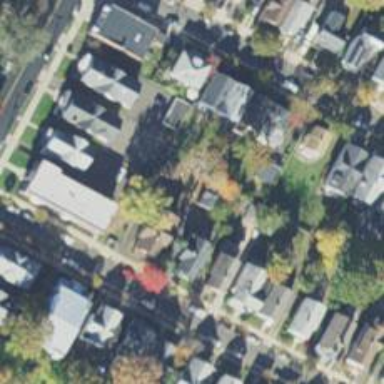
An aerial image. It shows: Neighborhood.